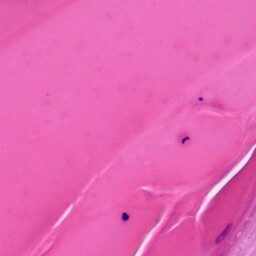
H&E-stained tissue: Skin